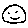
Label: smiley face